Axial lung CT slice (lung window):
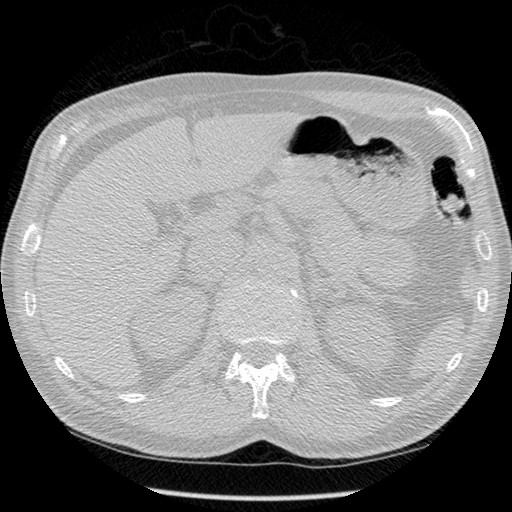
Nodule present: no